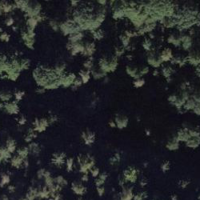
EUNIS habitat code: 44
Species observed at this site:
Agrimonia eupatoria
Oxalis acetosella